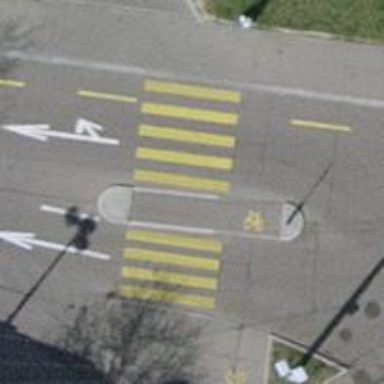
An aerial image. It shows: Uncontrolled zebra crossing with central island.